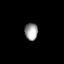
Tissue: lung
Cell type: T cells
Senescence score: 0.5438
Nuclear area (px): 223
Mean DAPI intensity: 155.704